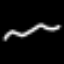
Label: squiggle